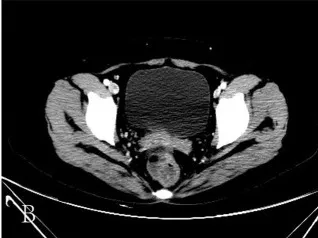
Preoperative CT and postoperative pathology for first radical rectal cancer: CT scan showed obvious thickening of the intestinal wall at the junction of the rectum and sigmoid colon, and soft tissue mass shadow with uneven density (A).
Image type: radiology (ct)